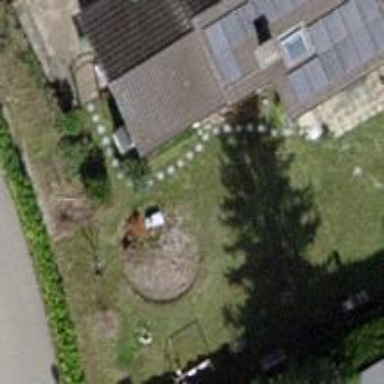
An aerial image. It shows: Garden surrounded by fence.